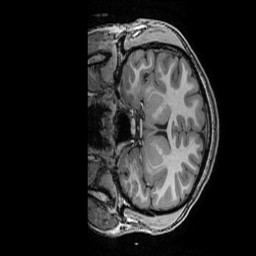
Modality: T1w
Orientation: coronal